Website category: university
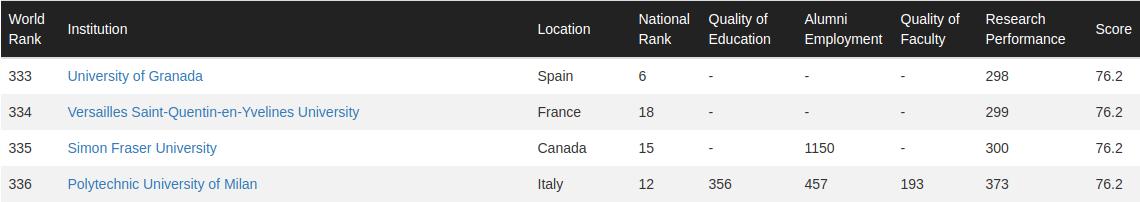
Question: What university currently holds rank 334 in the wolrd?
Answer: Versailles Saint-Quentin-en-Yvelines University

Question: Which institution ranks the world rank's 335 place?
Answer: Simon Fraser University

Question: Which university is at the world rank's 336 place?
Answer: Polytechnic University of Milan

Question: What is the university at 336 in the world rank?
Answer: Polytechnic University of Milan

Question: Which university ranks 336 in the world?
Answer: Polytechnic University of Milan

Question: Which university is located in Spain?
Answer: University of Granada

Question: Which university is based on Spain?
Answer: University of Granada

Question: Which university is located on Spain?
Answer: University of Granada

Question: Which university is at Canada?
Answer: Simon Fraser University

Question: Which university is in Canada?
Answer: Simon Fraser University

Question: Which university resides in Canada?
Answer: Simon Fraser University

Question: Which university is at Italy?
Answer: Polytechnic University of Milan

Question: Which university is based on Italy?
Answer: Polytechnic University of Milan

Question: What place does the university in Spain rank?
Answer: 333

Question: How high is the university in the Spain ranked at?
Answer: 333

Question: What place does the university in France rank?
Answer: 334

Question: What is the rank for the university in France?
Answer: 334

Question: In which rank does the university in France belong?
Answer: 334

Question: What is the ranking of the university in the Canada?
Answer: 335

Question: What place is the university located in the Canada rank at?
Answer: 335

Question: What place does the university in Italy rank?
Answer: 336

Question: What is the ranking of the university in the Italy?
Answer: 336

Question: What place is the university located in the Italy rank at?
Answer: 336

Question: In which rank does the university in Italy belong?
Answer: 336

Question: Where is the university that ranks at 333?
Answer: Spain

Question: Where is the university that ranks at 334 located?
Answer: France

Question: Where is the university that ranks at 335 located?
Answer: Canada

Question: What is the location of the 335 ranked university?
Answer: Canada

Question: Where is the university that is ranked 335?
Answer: Canada

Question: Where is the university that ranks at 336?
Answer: Italy

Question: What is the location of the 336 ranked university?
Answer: Italy

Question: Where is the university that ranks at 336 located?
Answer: Italy